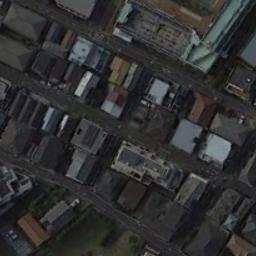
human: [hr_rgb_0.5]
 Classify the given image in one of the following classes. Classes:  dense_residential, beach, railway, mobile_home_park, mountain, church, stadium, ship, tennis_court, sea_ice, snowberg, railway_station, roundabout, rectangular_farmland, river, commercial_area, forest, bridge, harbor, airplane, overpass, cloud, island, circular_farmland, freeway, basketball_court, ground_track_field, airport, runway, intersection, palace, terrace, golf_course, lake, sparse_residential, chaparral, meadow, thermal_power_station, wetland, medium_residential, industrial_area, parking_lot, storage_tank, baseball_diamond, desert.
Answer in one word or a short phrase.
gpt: dense_residential